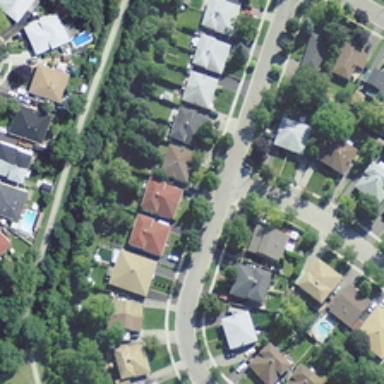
Many buildings and green trees are in a dense residential area .